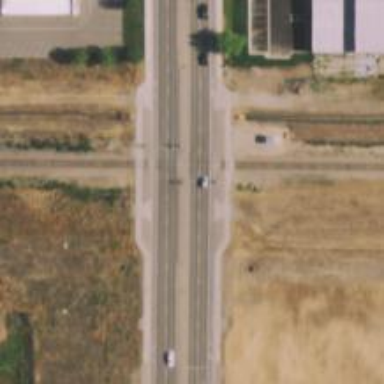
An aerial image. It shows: Railway crossing.